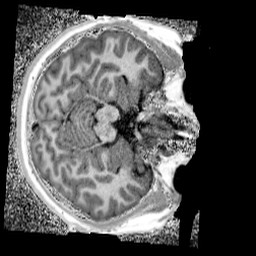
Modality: UNIT1_denoised
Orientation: axial
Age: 13
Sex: female
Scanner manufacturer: siemens
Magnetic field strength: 3 T
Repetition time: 4 s
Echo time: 0.00299 s